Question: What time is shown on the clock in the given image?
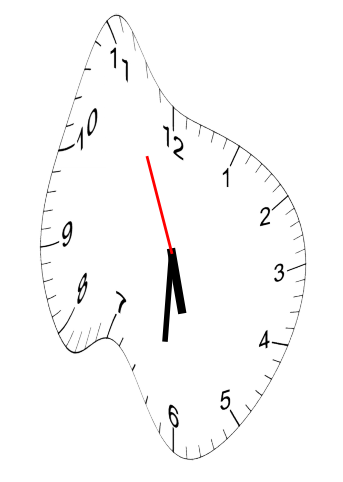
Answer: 05:30:56